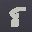
Label: 8